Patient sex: M
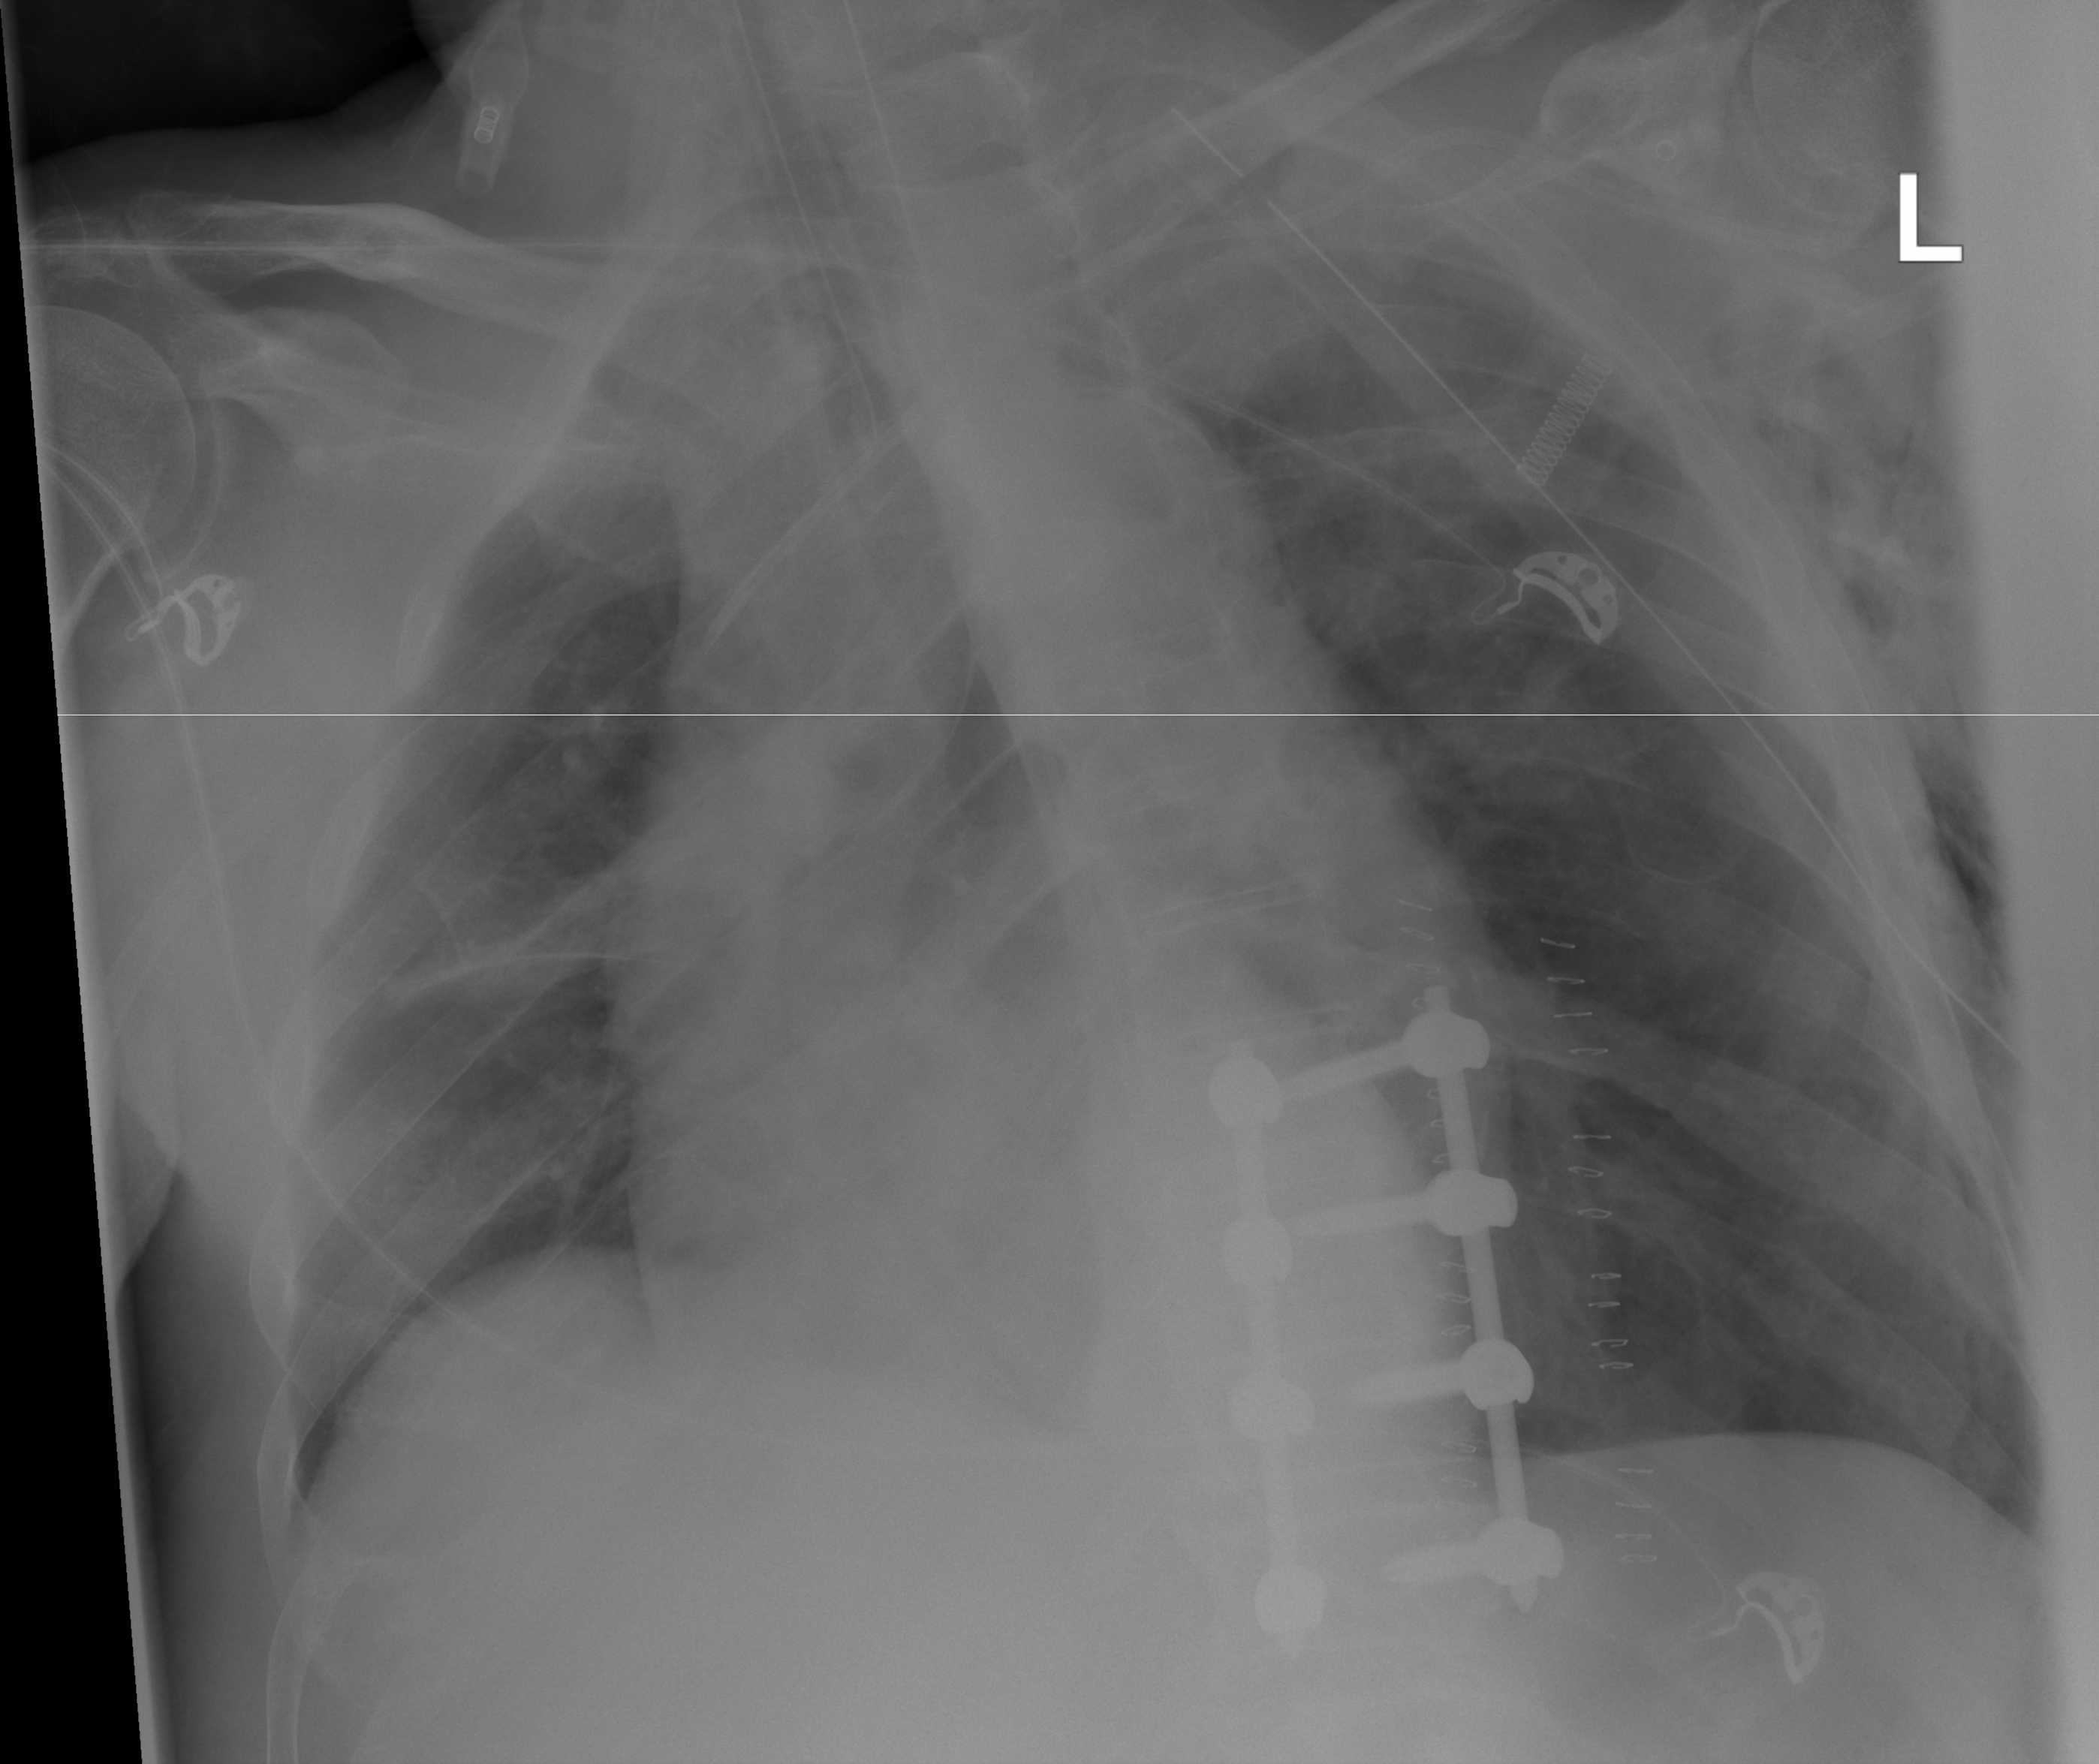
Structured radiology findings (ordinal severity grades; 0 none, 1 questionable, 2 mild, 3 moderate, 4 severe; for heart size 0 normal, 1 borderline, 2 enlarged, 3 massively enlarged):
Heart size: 2
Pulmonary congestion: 0
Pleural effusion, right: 0
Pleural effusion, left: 0
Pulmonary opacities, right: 0
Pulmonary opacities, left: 0
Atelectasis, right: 2
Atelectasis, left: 0